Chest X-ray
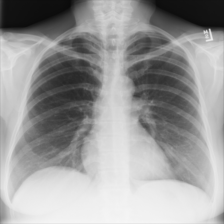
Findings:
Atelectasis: negative
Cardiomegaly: negative
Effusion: negative
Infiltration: negative
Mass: negative
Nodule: negative
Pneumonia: negative
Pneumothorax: negative
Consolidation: negative
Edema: negative
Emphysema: negative
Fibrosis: negative
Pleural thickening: negative
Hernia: negative